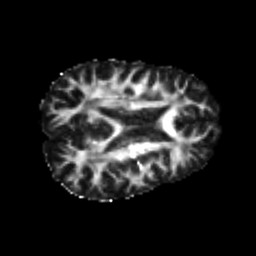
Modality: FA
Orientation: axial
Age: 25
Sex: male
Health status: healthy
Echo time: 0.074 s